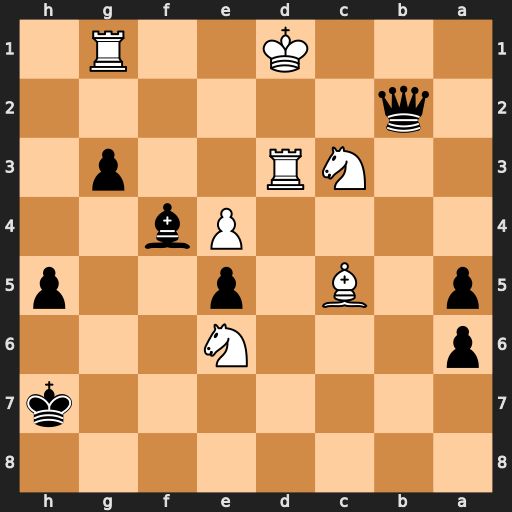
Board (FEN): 8/7k/p3N3/p1B1p2p/4Pb2/2NR2p1/1q6/3K2R1
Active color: b
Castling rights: -
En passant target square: -
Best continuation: Qc1+ Ke2 Qc2+ Ke1 Qxd3